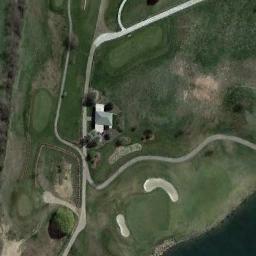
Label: golf_course